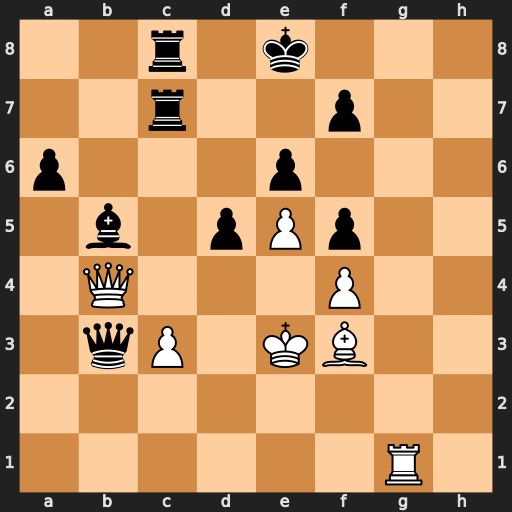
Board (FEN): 2r1k3/2r2p2/p3p3/1b1pPp2/1Q3P2/1qP1KB2/8/6R1
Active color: w
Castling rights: -
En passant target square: -
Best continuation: Rg8+ Kd7 Qd6#